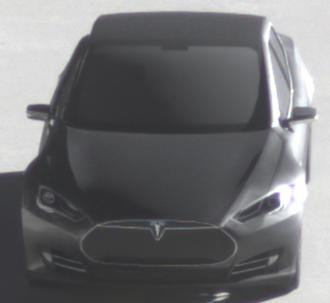
Make: Tesla
Model: Model S 60
Detailed model: Model S
Model produced from: 2013/10
Model produced until: 2014/10
Doors: 5
Color: gray
Road condition: dry road
Daytime: sunrise or sunset
Contrast: high contrast